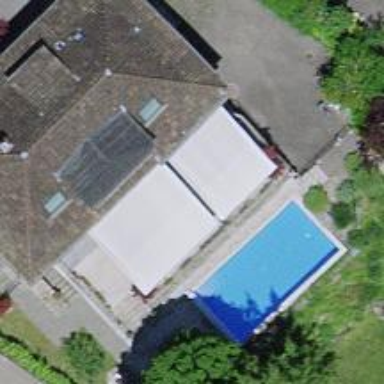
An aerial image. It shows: Swimming pool located in leisure land.